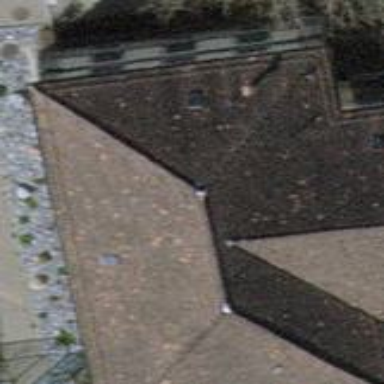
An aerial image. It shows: The roof of the building has pyramidal shape.